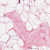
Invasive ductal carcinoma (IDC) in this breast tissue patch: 0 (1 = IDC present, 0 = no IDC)